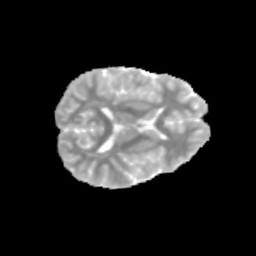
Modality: MD
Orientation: axial
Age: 11
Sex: male
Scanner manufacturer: siemens
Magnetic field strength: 3 T
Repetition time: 3.8 s
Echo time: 0.07 s